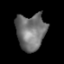
Tissue: lung
Cell type: Myeloid cells
Senescence score: 0.5857
Nuclear area (px): 1042
Mean DAPI intensity: 113.536